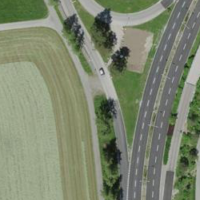
EUNIS habitat code: 25
Species observed at this site:
Larix decidua